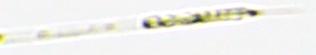
Label: Rhizosolenia